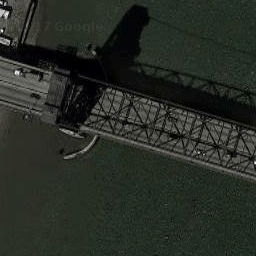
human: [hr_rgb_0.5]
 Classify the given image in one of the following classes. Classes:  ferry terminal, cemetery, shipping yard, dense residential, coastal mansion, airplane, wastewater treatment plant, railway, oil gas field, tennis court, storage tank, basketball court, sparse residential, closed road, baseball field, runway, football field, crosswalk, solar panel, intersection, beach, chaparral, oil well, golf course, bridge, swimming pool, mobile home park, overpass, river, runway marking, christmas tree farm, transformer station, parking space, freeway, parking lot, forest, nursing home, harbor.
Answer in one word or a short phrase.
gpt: bridge